Question: There are two tables.
Visits (Parent)
VisitDocs (Child)
I need to show all the visits which has at least docType 3 and doesn't have DocType 1 and 2. There are different DocTypes 1 to 15.
Example:

Result should be 101 because visit 101 doesn't have docType 1 or 2. It is one to many relation.
I have tried the following query but it doesn't work.
'''
Select v.visitID, d.visitdoc From Visits v
INNER JOIN VisitDocs d ON d.VisitID = v.VisitID
WHERE d.docType = 3 and d.docType Not IN (1,2)
'''
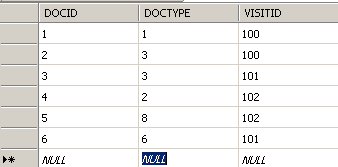
Answer: Answer above seems very close, just duplicated a similar structure and tested. My revised select below (just removed the 'AS' keyword and changed the last 'NOT IN' to 'IN' and it seems to work for me.
'''
SELECT v.visitID
FROM Visits v
WHERE EXISTS(SELECT *
FROM VisitDocs d
WHERE d.VisitID = v.VisitID
AND d.docType = 3)
AND NOT EXISTS(SELECT *
FROM VisitDocs d
WHERE d.VisitID = v.VisitID
AND d.docType IN (1,2))
'''